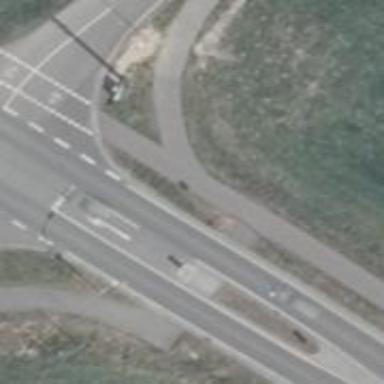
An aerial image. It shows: Asphalt path.